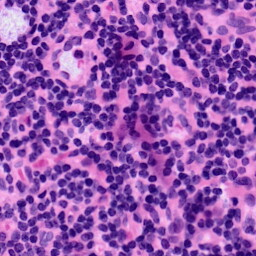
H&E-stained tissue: LymphNode